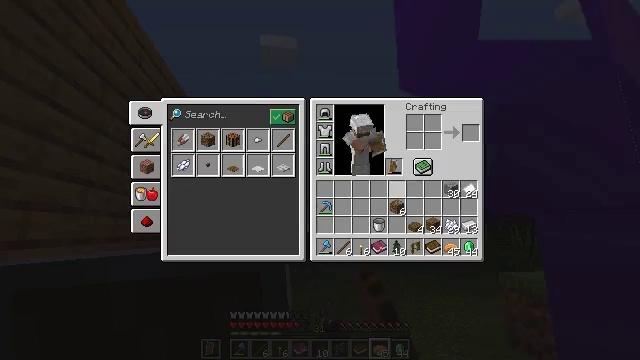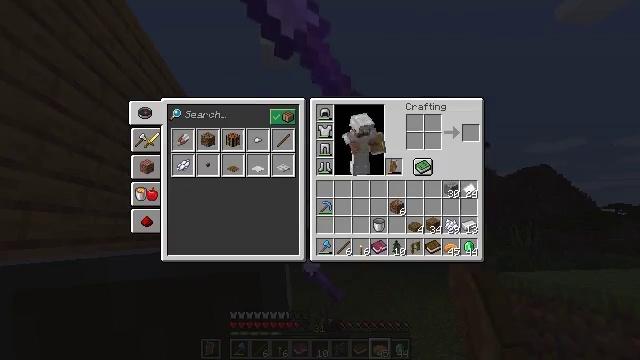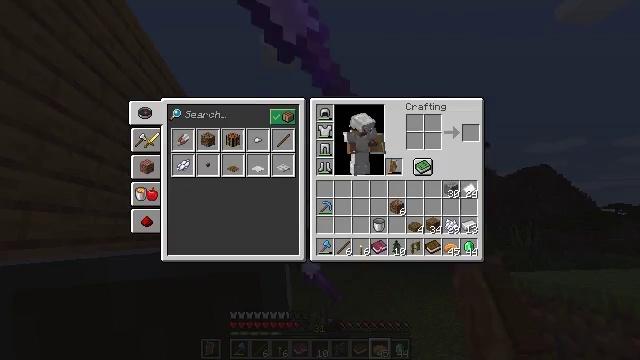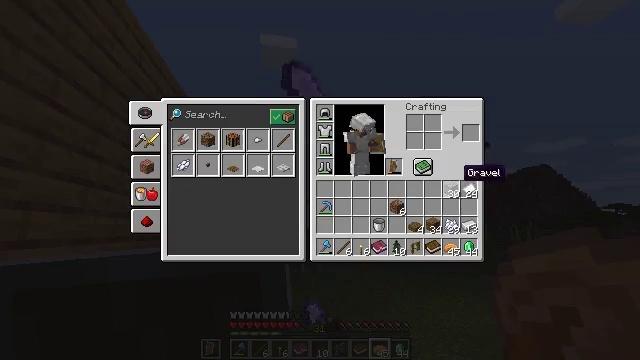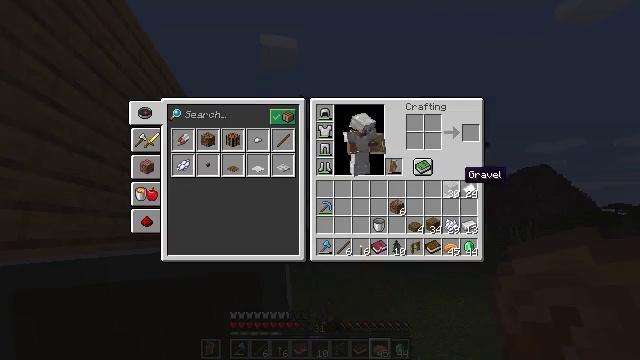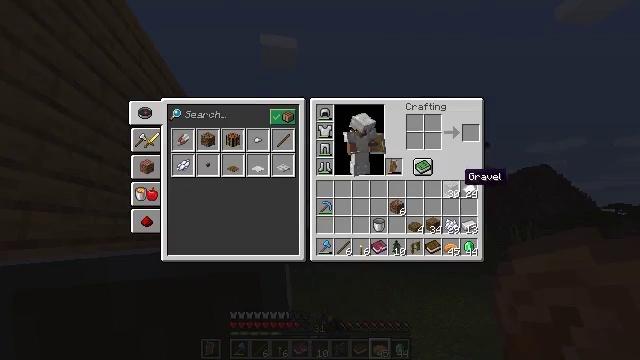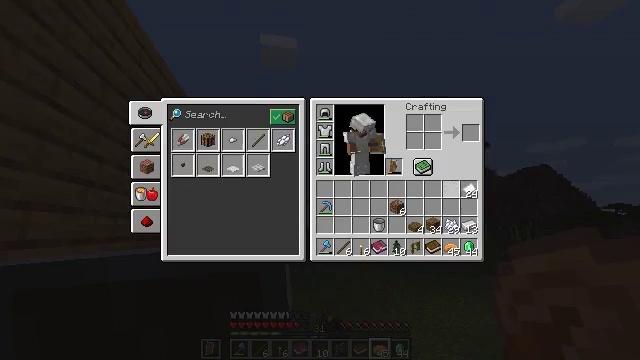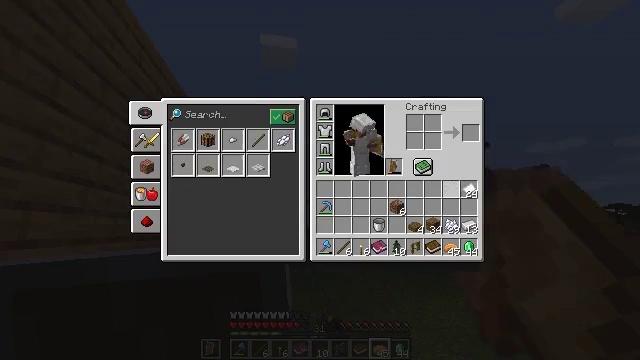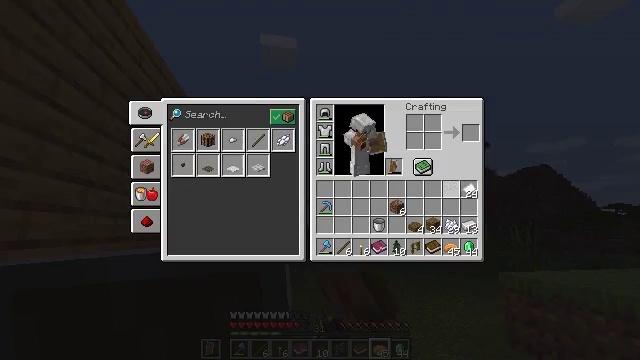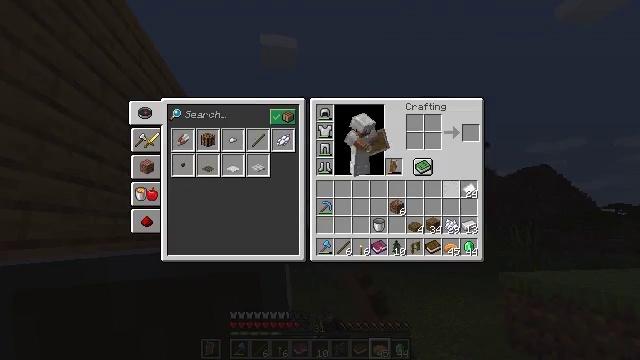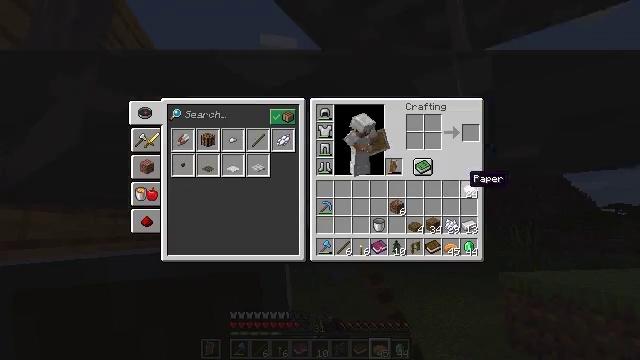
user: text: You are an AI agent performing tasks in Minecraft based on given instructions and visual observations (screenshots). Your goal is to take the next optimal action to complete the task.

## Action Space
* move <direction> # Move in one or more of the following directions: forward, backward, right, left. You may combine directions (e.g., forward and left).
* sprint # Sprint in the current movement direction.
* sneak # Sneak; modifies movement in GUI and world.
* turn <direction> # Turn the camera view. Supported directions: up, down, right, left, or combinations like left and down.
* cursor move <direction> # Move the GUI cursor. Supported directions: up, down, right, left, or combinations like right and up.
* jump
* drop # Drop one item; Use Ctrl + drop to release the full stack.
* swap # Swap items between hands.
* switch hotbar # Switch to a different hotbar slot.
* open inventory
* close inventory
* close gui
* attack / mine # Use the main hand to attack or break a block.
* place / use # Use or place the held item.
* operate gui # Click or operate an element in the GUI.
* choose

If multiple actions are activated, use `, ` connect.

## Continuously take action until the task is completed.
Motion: motion action
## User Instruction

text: Drop gravel.
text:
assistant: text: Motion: sprint, cursor move right and up, open gui
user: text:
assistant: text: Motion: sprint, cursor move right
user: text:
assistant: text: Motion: sprint
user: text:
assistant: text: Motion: sprint
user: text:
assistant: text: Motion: sprint
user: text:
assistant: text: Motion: sprint, drop
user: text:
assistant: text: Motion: sprint, drop
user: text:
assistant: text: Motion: sprint, drop
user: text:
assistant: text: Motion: sprint
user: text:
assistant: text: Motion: sprint
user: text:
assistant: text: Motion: sprint